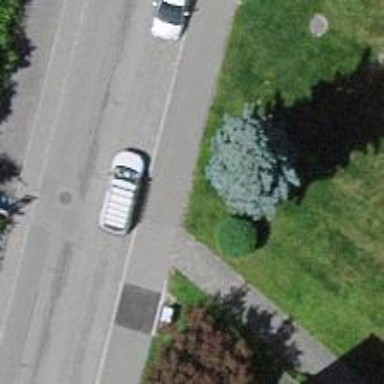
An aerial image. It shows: Evergreen tree with needle-leaved leaves.